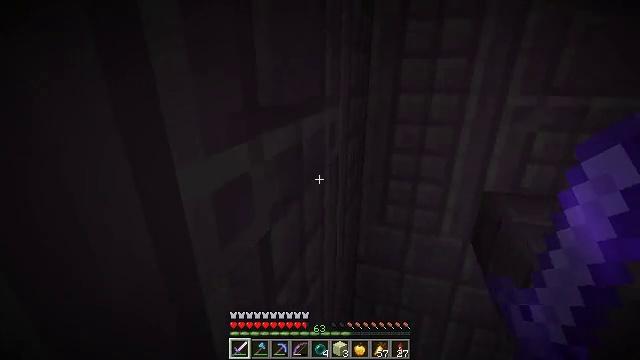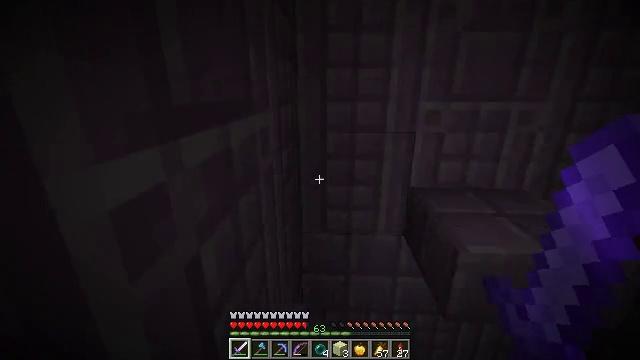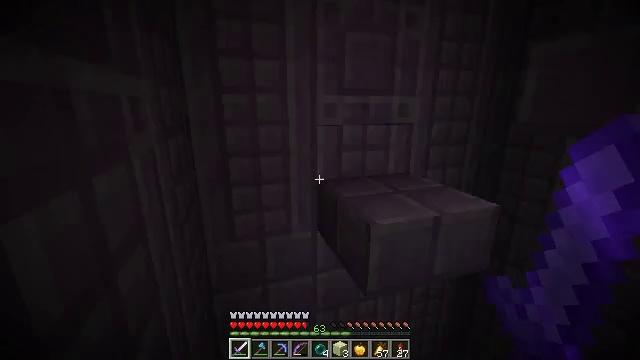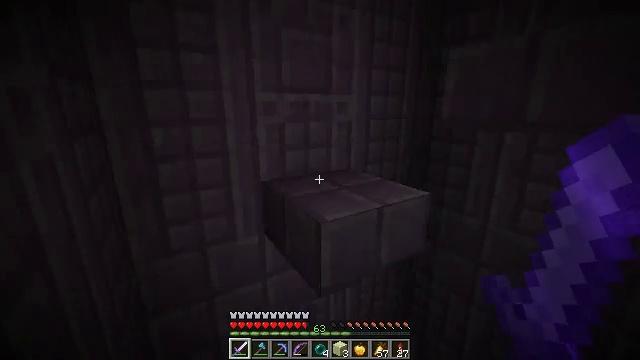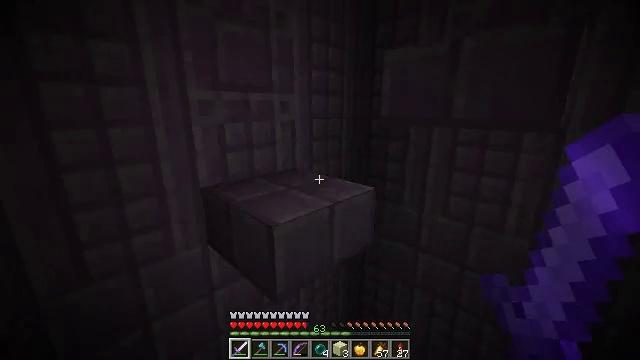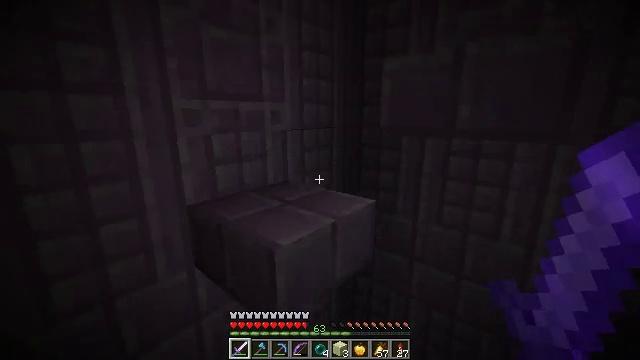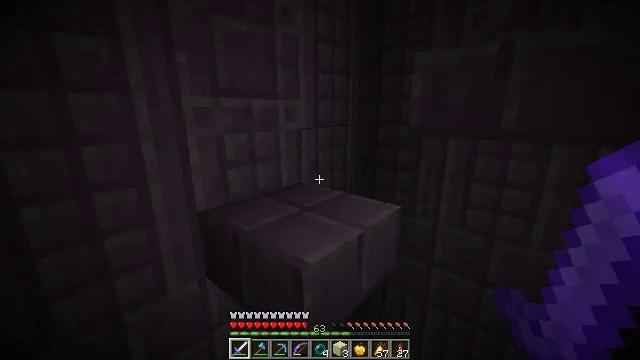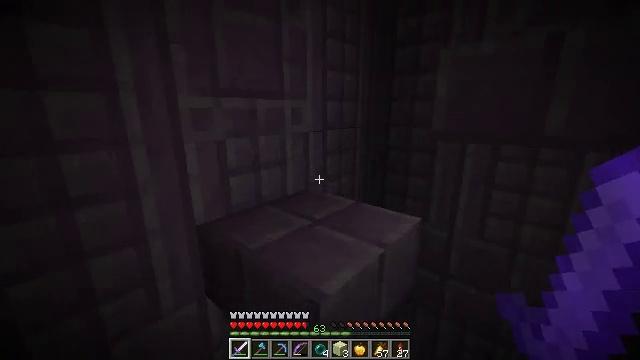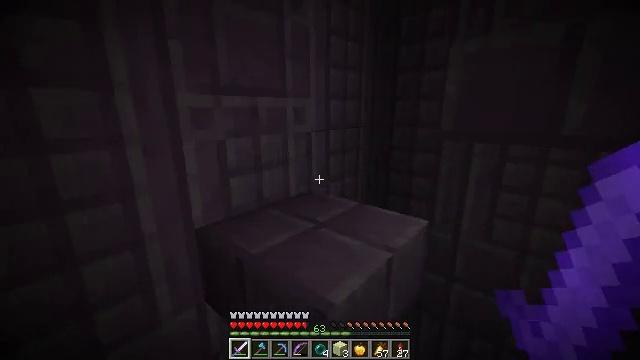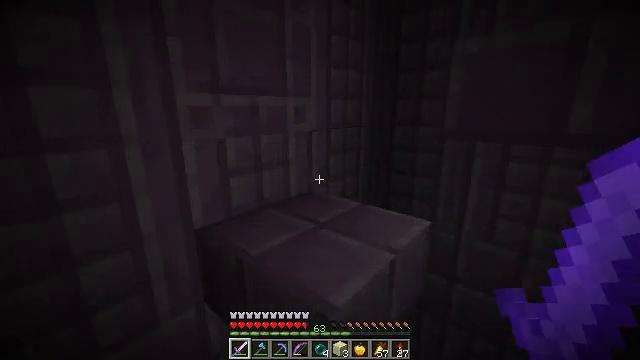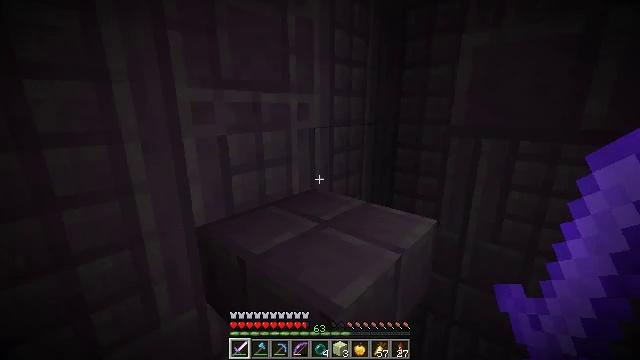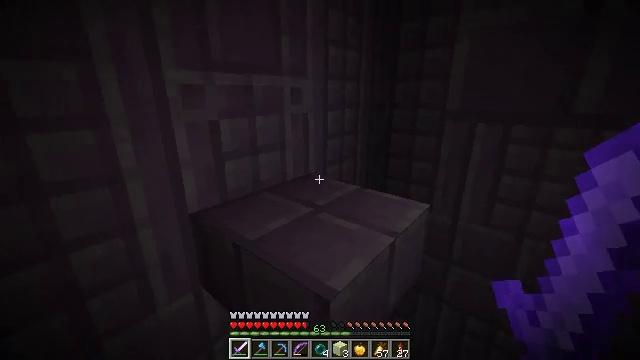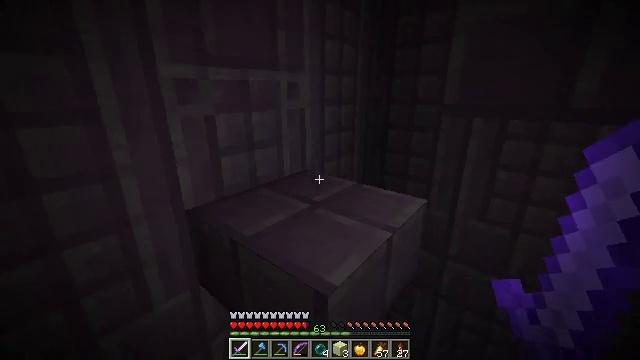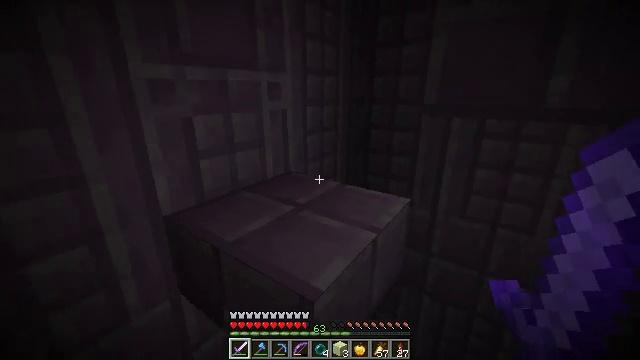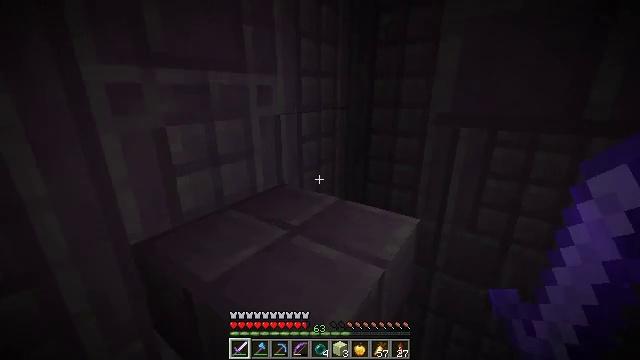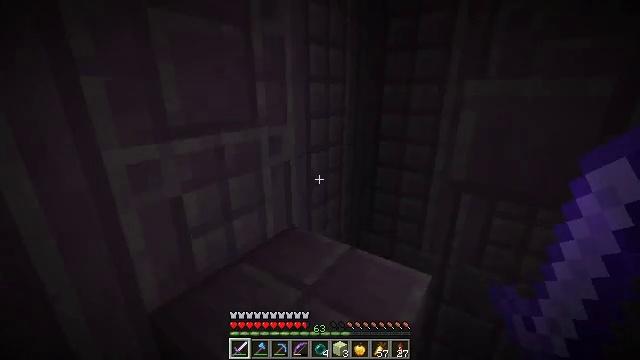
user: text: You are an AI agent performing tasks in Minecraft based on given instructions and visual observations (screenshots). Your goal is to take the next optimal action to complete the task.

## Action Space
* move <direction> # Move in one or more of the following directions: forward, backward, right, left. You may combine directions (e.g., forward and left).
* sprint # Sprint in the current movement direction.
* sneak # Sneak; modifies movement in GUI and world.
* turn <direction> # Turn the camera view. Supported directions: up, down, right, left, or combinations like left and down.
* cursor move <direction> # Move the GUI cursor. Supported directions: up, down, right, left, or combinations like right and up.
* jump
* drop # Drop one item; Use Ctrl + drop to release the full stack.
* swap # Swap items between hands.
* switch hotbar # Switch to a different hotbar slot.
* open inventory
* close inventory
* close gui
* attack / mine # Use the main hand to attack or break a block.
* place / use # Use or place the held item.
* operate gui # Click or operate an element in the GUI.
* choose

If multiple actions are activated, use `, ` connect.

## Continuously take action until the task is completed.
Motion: motion action
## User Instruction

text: Attack the purpur slab to gather it.
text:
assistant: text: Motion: move forward and move left, turn right and up
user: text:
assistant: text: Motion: move forward and move left, turn right and up
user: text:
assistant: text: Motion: move forward and move left, turn right
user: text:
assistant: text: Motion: move forward and move left, turn right
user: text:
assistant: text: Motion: move forward and move left, turn right and up
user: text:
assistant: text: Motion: move forward, turn down
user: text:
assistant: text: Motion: no_op
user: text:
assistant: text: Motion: no_op
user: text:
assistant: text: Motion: no_op
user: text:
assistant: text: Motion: no_op
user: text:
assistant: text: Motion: turn right and down
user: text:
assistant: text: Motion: no_op
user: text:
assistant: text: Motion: move forward, turn right
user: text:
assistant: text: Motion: move forward
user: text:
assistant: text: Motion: move forward and move left, jump
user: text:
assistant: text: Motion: move forward and move left, turn right, jump
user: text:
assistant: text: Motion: move forward and move left, turn right, jump
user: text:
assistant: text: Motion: move forward and move left, turn right and down
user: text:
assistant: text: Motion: move forward and move left, turn right and down
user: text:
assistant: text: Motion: move forward and move left, turn right
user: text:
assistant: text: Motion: move forward and move left, turn right
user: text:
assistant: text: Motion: move forward and move left, turn right
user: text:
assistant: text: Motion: move forward and move left, turn right and up
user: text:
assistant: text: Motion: turn right and up
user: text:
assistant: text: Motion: turn right and up
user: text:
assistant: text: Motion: turn right and up
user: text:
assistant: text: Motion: no_op
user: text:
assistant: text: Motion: no_op
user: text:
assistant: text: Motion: no_op
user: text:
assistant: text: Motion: move forward, turn left